Interaction volume radius: 5 \u00c5
Interaction volume height: 10 \u00c5
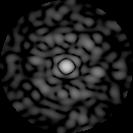
Disorder parameter: 0.8362